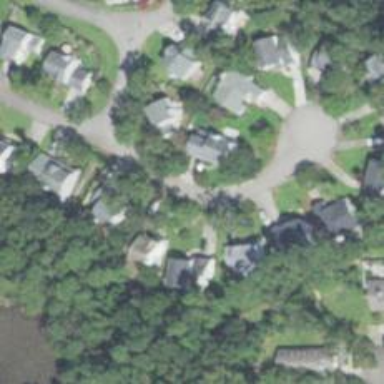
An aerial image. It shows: Residential road.